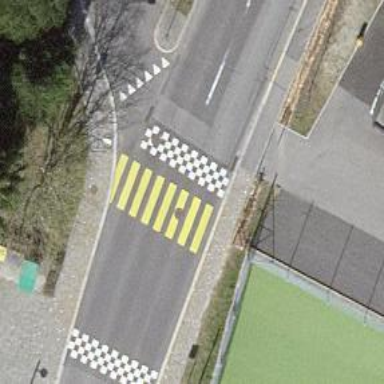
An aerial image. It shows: Marked crossing on footway.